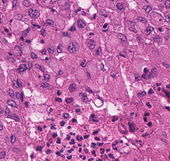
Tumor epithelial tissue: yes
Tumor-associated stroma tissue: no
Normal tissue: no